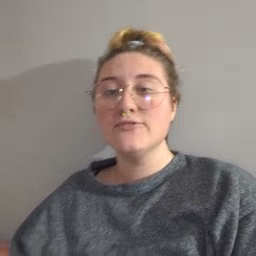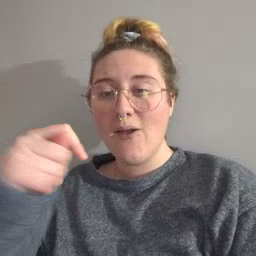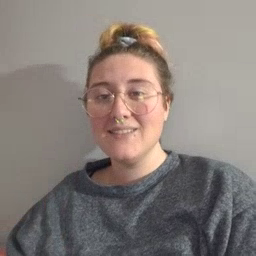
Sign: toy